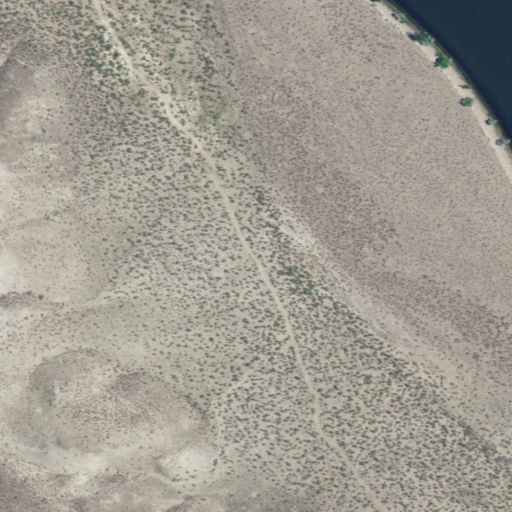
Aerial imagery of plain(s) in Idaho named Thomas Flats containing shrub, open water, and grassland